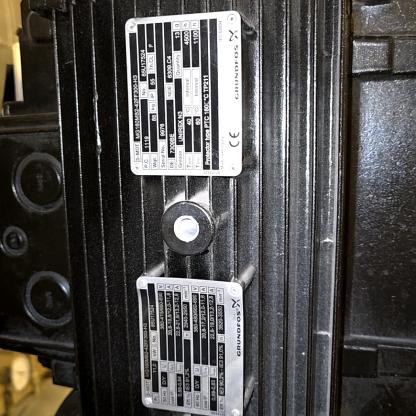
Klasa: tabliczka-znamionowa